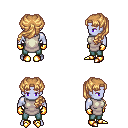
a pixel art fantasy rpg character, male body template, dark elf, purple skin, white tunic, teal pants, light blonde princess hairstyle, gold gloves, gold boots, four views (front, back, left, right), 2x2 character sprite sheet, small pixel art, hard edges, no anti-aliasing